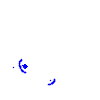
Particle: pion